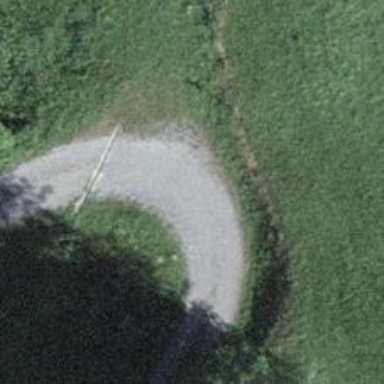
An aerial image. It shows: Service road.